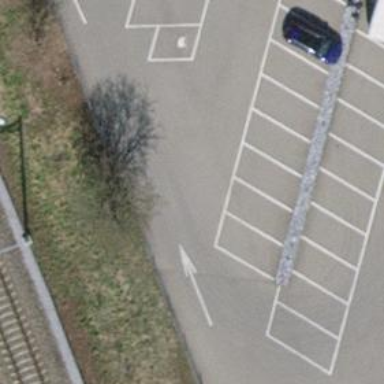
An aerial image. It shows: Lift gate barrier.